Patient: sex M, age 40
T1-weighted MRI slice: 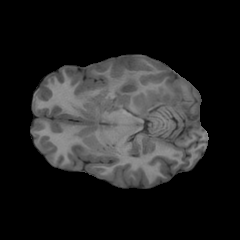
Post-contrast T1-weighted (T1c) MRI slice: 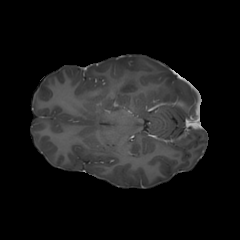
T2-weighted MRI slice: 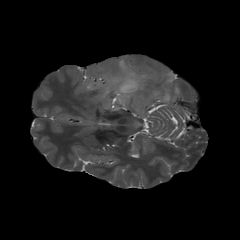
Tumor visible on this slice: yes
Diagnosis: Astrocytoma, IDH-mutant
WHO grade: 3